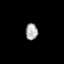
Tissue: prostate
Cell type: Endothelial cells
Senescence score: 0.7381
Nuclear area (px): 201
Mean DAPI intensity: 166.333